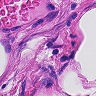
Metastatic tissue present: no